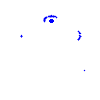
Particle: kaon